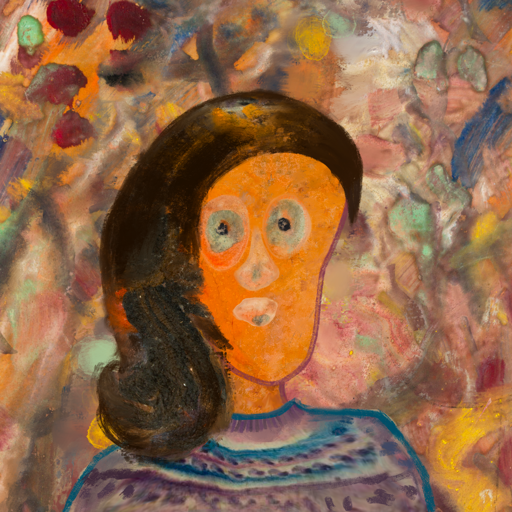
Background: Mother_And_Son_Mother, Head And Neck Front: Hypocrite, Face Front: Childish, Bust: HillGirl, Hair Front: Gypsy_Queen, Head Accessory: Blank, Second Necklace: Blank, Necklace: Blank, Baby: Blank